Question: I've got a graph: the velocity as a function of the rpm of a car. The actual graph consists of four subgraphs (one for each of the 4 gears of the car). I conjoined those sub-graphs with a for loop and some if statements. This resulting graph is shown below.
I need to add a graph which is tangent to all the tops of the graphs, like the red line. The final result would look like this:

(It's now still without the red line, obviously...)
These are the coordinates where the tangent line would touch the graph: (17, 5130.36), (28, 3117.98), (39, 2239.37), (51, 1714.72).
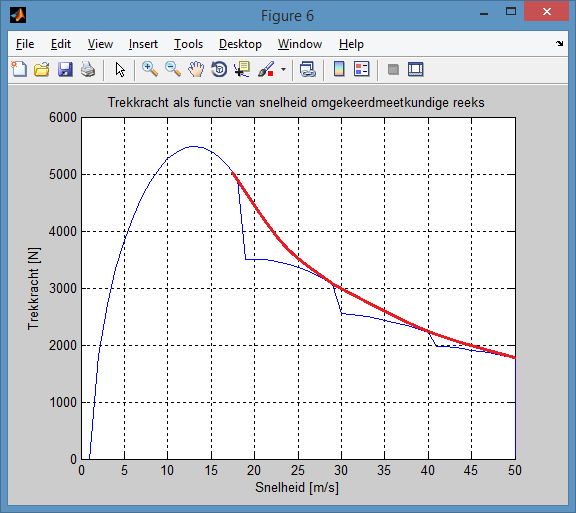
Answer: Since you already know the tangent points,
'''
x = [17 28 39 51];
y = [5130.36 3117.98 2239.37 1714.72];
plot(x, y, 'b.')
'''
the solution is a simple interpolation
'''
xs = linspace(min(x), max(x), 100);
ys = spline(x, y, xs);
hold on
plot(xs, ys, 'r')
'''
with the result:

I here used Matlab's standard cubic spline interpolation; depending on the properties of your data, other <URL> might give better results. In particular, if you knew not only the positions of the tangent points but also the tangent slope, you could use that information to impose constraints on a piecewise polynomial interpolation.